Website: home-depot
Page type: billing-address
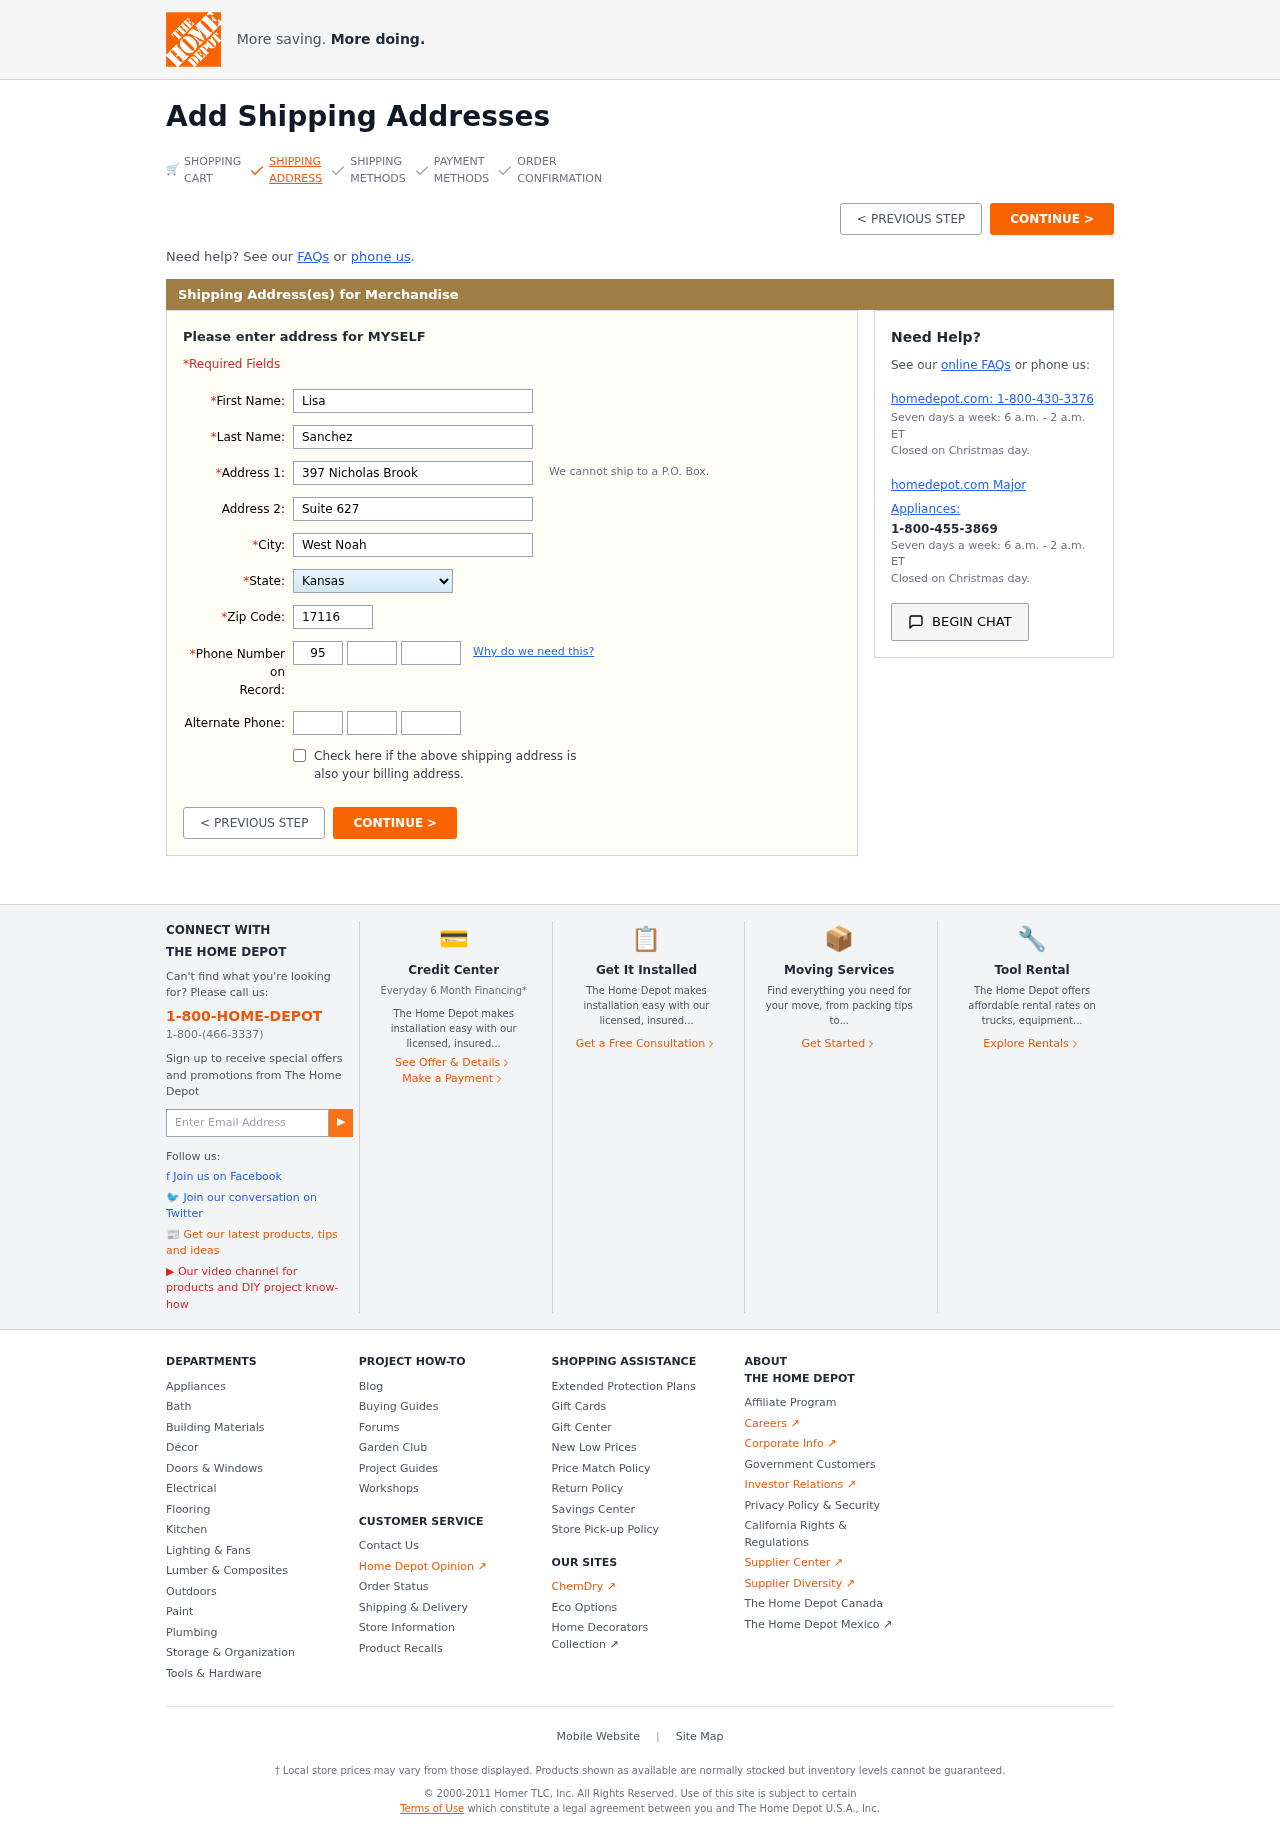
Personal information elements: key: PII_STATE
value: Kansas
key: PII_FIRSTNAME
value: Lisa
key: PII_LASTNAME
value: Sanchez
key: PII_STREET
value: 397 Nicholas Brook
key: PII_STREET2
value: Suite 627
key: PII_CITY
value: West Noah
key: PII_POSTCODE
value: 17116
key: PII_PHONE_AREA
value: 951
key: PII_PHONE_PREFIX
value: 781
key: PII_PHONE_LINE
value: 1495
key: PII_PHONE_ALT_AREA
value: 930
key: PII_PHONE_ALT_PREFIX
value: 741
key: PII_PHONE_ALT_LINE
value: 0107